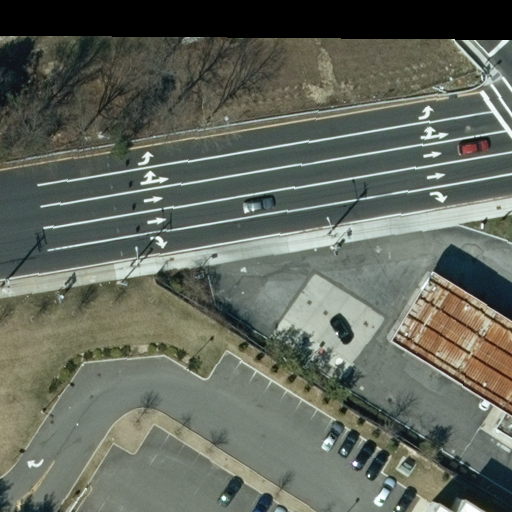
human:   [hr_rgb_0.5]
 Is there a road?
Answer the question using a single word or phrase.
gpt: yes

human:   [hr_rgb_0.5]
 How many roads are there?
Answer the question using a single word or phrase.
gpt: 2

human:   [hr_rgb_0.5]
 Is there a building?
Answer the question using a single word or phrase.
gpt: yes

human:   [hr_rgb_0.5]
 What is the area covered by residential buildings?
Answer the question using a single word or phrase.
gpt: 0m2

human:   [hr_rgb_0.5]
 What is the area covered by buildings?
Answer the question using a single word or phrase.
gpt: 457m2

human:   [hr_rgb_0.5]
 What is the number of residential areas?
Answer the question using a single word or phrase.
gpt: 1

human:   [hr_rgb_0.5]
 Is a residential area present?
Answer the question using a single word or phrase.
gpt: yes

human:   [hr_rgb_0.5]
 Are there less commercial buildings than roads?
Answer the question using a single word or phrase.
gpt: yes

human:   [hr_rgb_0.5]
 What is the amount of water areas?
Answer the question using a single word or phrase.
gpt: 0

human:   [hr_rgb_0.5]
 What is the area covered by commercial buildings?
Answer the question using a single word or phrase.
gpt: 457m2

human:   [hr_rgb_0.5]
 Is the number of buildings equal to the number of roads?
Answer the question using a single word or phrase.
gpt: no

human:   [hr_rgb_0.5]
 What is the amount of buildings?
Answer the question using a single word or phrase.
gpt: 1

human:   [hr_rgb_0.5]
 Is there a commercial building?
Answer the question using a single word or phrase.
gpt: yes

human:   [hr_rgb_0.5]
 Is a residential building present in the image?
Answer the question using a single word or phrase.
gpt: no

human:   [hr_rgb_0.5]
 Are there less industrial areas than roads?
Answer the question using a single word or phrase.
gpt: yes

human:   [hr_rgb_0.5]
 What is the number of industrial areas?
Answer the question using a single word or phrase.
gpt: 1

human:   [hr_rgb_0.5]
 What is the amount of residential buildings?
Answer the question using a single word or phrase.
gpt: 0

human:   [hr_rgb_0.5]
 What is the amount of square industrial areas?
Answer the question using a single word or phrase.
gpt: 0

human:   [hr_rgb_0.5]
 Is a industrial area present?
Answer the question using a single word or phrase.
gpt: yes

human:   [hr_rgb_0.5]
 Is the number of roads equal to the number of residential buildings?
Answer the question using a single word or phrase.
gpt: no

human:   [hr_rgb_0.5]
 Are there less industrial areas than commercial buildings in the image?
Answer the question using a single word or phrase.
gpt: no

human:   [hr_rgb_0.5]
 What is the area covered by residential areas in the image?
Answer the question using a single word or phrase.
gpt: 10621m2

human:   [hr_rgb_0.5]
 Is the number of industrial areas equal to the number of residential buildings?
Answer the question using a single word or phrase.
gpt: no

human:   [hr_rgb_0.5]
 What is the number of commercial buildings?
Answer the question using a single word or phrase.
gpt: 1

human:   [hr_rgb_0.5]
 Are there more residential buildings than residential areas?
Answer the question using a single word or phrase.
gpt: no

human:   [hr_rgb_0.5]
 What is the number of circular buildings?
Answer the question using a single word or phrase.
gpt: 0

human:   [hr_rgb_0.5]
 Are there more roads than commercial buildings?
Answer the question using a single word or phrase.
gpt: yes

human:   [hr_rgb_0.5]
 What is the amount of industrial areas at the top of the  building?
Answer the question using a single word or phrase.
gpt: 0

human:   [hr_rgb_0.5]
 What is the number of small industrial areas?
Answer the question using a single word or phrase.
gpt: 0

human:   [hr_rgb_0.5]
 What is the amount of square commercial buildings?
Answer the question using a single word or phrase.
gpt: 0

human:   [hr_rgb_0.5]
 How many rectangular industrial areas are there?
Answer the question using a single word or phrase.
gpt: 1

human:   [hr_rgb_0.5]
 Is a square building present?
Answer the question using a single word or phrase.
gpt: no

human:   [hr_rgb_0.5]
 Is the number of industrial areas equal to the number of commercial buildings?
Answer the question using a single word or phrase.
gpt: yes

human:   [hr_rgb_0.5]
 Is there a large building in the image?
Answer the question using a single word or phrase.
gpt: no

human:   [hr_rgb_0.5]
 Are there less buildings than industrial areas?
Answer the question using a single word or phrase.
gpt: no

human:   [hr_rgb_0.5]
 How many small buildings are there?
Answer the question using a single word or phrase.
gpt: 0

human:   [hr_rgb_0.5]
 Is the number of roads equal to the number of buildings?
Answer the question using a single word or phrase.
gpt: no

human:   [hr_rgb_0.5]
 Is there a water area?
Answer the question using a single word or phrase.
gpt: no

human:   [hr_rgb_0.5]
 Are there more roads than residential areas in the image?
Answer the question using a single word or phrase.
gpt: yes

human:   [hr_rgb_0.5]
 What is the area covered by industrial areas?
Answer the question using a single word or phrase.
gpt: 1909m2

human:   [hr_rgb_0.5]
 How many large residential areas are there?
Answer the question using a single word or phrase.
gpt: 1

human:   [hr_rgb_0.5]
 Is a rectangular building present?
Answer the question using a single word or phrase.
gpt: yes

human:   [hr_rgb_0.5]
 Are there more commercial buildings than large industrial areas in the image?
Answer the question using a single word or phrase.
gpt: no

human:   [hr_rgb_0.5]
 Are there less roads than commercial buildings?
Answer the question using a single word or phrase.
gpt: no

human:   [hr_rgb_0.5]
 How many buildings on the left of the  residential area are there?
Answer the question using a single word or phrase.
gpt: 0

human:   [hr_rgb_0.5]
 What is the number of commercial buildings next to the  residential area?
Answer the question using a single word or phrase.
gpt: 1

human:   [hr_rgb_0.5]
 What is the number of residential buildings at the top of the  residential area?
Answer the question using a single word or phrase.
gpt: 0

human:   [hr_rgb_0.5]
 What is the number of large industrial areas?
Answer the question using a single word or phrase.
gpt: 1

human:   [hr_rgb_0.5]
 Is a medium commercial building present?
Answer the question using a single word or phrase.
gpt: yes

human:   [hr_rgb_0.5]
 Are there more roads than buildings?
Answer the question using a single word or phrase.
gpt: yes

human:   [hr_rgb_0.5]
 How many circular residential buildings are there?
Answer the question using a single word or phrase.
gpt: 0

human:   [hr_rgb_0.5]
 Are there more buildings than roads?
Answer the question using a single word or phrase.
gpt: no

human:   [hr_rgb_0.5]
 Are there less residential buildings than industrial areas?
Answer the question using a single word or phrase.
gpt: yes

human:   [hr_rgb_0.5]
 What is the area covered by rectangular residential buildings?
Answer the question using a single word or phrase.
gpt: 0m2

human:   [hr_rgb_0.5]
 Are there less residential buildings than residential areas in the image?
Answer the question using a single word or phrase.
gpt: yes

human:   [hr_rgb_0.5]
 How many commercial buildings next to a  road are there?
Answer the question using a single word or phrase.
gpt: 1

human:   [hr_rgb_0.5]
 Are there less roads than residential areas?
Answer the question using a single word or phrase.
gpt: no

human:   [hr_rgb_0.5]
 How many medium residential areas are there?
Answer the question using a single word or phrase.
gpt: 0

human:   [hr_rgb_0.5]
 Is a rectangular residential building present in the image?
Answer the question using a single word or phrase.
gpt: no

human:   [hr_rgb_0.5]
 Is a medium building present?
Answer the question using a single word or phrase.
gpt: yes

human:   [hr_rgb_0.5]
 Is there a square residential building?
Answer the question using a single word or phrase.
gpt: no

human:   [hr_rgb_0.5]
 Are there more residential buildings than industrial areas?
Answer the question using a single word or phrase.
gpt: no

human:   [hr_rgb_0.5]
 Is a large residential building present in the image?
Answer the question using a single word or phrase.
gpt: no

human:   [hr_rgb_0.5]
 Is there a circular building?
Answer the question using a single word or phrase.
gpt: no